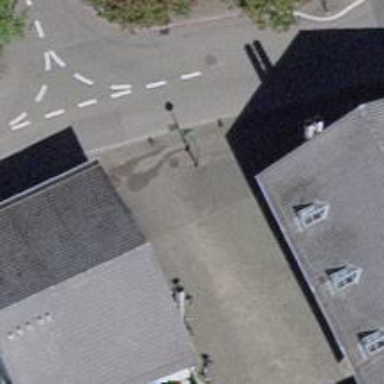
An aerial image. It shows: Bollard.